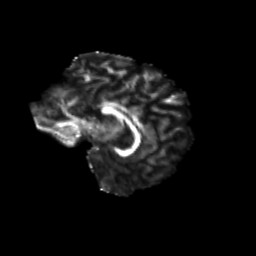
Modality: FA
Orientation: sagittal
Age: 12
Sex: female
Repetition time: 9.5 s
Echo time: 0.089 s